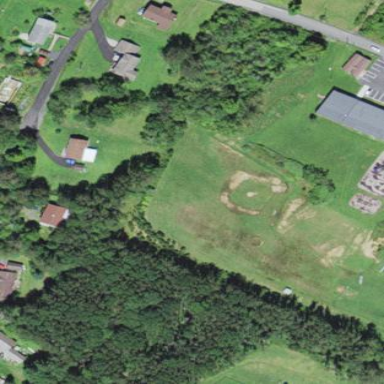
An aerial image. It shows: Baseball pitch for leisure and sports activities.